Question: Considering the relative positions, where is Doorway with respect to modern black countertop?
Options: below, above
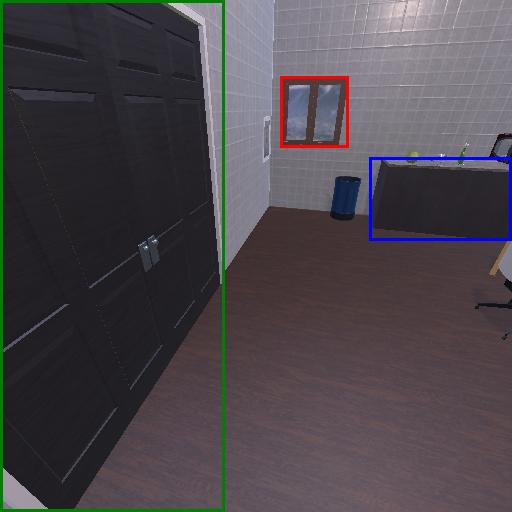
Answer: below